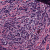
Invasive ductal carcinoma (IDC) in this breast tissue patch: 1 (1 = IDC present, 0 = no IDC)